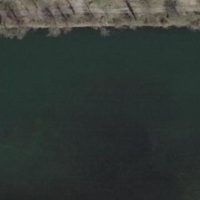
EUNIS habitat code: 15
Species observed at this site:
Prunus padus